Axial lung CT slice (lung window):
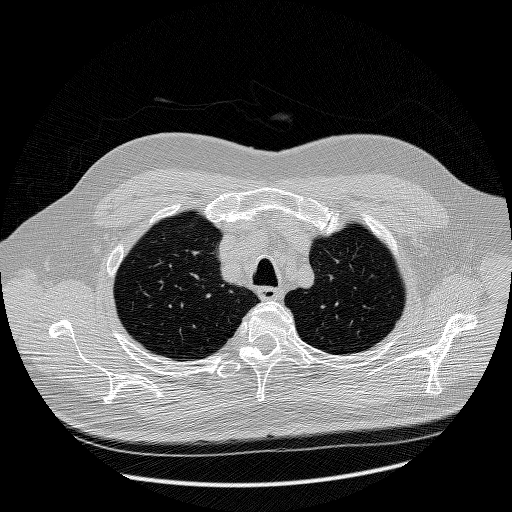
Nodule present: no